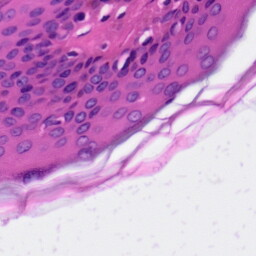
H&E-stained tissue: Skin